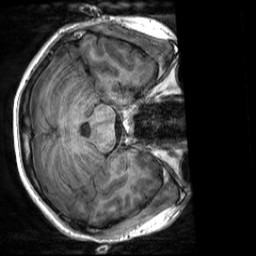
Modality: T1w
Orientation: axial
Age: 21
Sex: female
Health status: healthy
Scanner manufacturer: siemens
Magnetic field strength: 3 T
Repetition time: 2 s
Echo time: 0.00232 s